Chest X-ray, PA view. Patient: 46 years old, sex F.
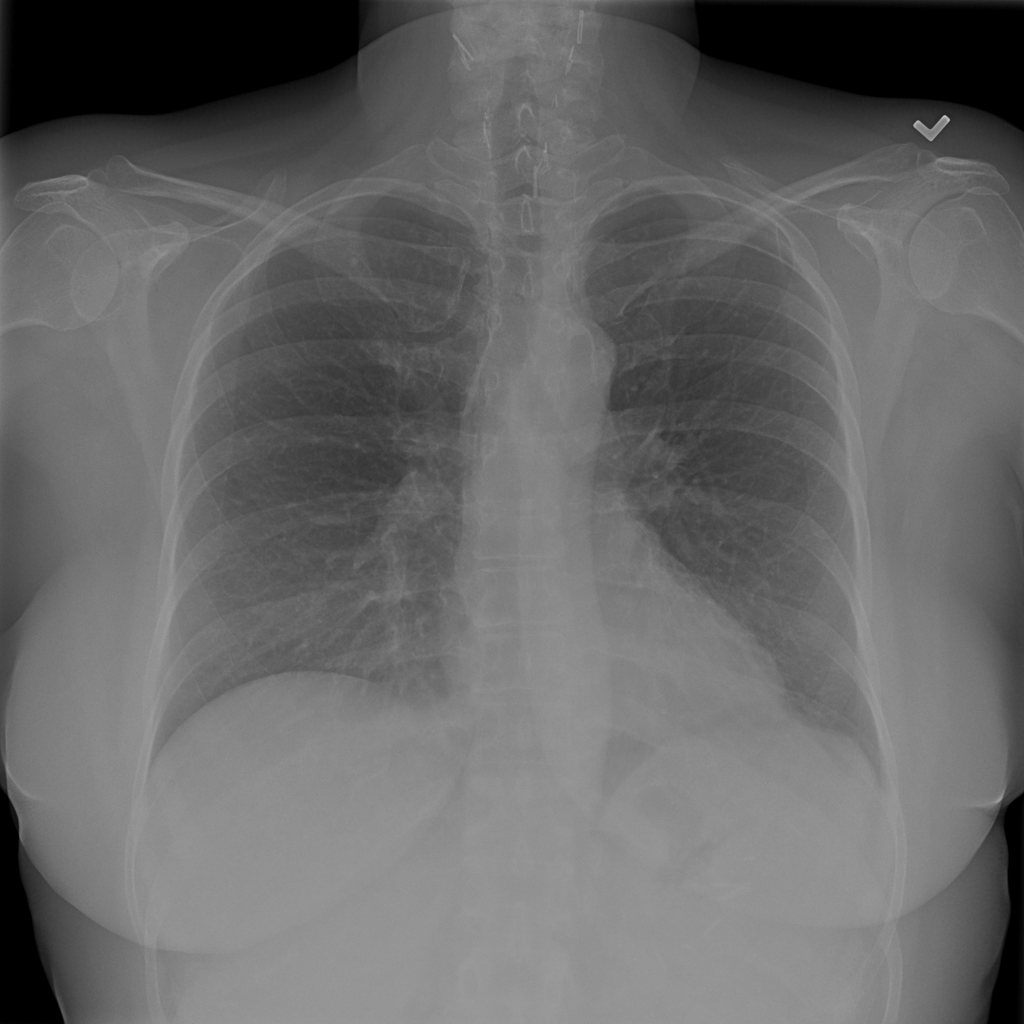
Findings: No Finding